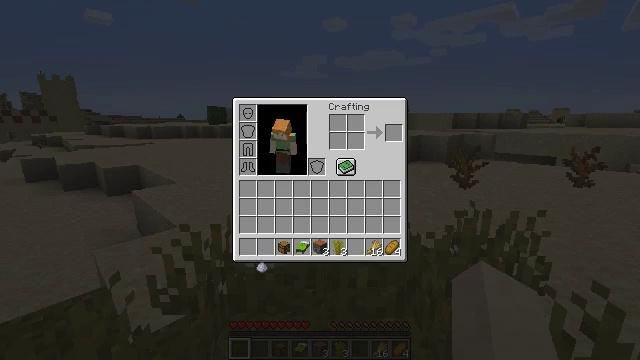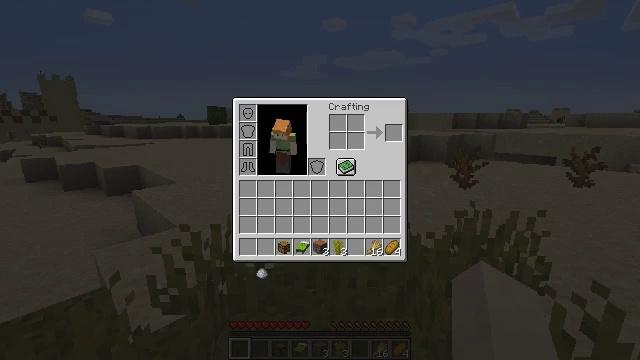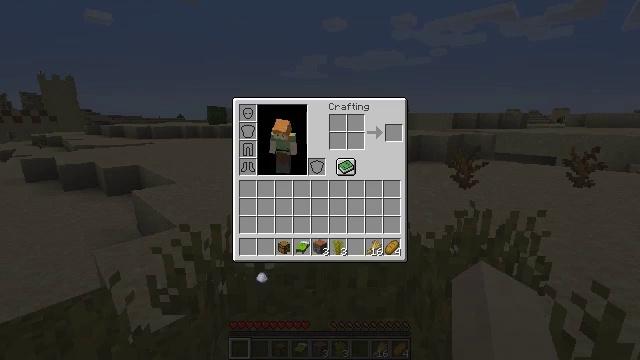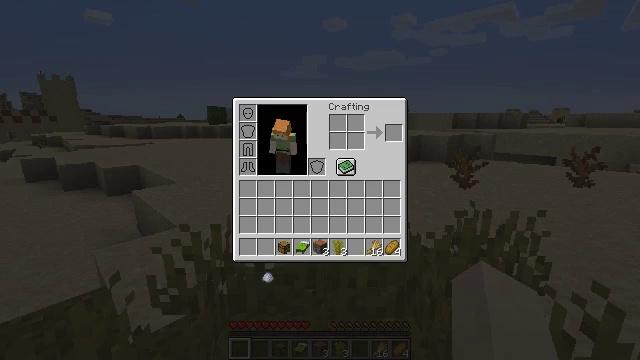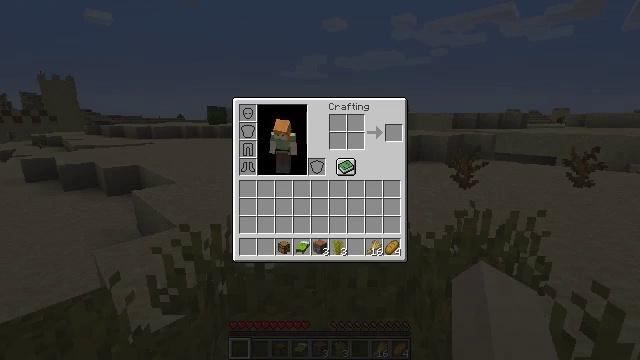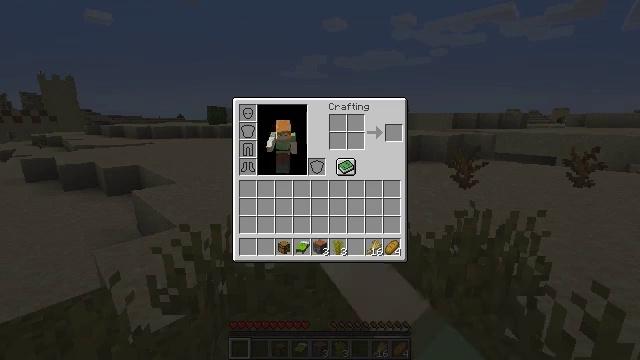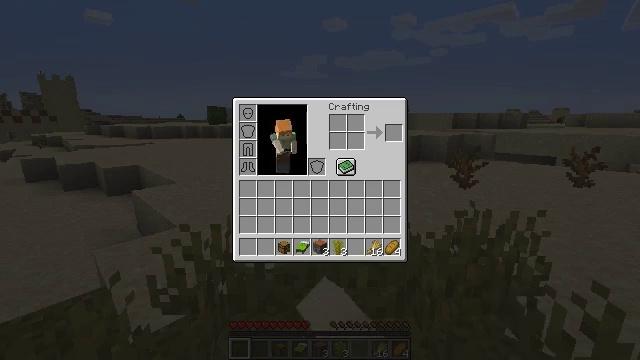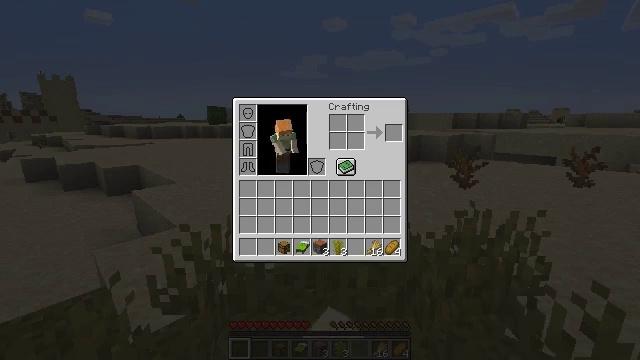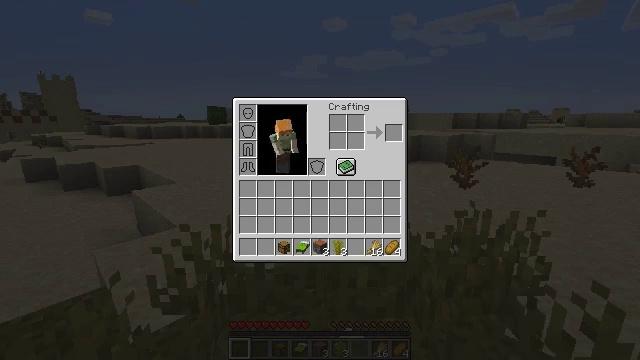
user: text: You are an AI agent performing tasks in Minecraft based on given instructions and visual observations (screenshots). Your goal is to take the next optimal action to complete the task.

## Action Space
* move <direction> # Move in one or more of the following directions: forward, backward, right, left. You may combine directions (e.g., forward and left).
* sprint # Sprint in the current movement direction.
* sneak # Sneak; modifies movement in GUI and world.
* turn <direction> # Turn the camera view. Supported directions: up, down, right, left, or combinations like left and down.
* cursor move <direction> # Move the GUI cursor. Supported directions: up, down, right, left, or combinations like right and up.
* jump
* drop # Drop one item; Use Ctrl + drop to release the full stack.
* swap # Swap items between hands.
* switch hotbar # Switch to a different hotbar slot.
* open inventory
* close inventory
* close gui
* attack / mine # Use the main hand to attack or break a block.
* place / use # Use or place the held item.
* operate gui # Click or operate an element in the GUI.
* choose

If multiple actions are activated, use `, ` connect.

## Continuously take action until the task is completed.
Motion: motion action
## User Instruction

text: Remove a clay ball from the inventory.
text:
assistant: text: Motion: operate gui
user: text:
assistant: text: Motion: operate gui
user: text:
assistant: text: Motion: operate gui
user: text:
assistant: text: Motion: cursor move right
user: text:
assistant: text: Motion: cursor move right and up
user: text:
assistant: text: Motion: no_op
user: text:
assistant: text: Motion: no_op
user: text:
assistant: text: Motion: no_op
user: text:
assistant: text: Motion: no_op